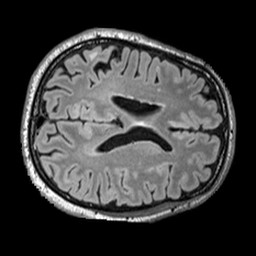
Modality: FLAIR
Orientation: axial
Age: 47
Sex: male
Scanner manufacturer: siemens
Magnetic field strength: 3 T
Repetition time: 5 s
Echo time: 0.387 s